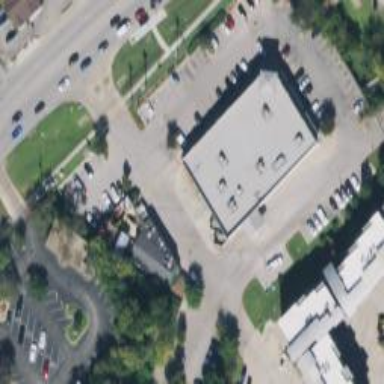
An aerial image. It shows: Pharmacy providing healthcare services.